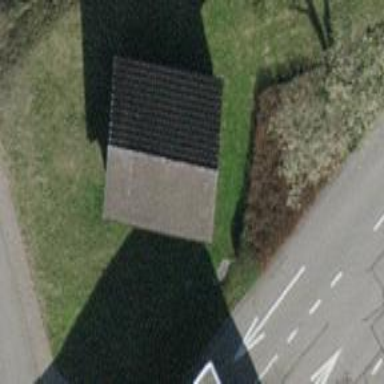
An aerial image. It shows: Hut.